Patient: sex F, age 56
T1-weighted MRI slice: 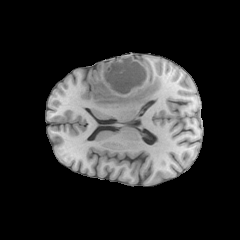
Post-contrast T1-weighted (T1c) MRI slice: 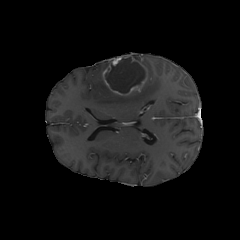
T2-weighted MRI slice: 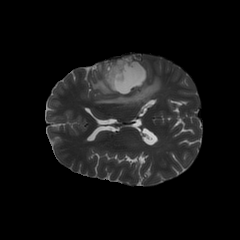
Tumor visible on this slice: yes
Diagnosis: Glioblastoma, IDH-wildtype
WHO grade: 4